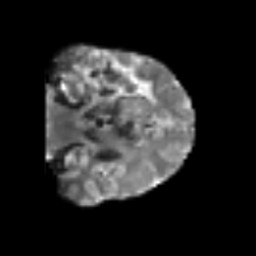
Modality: T2w
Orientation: coronal
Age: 68
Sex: male
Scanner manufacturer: siemens
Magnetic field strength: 3 T
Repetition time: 6.1 s
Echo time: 0.101 s